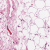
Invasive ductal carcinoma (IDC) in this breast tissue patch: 0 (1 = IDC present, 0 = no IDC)